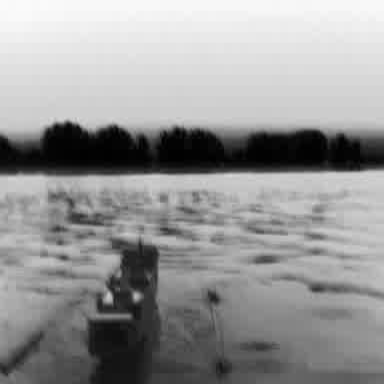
There is a container_ship in the infrared image.